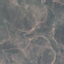
Land use / land cover: HerbaceousVegetation